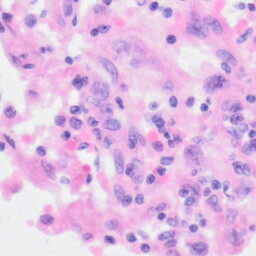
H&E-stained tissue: Kidney